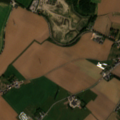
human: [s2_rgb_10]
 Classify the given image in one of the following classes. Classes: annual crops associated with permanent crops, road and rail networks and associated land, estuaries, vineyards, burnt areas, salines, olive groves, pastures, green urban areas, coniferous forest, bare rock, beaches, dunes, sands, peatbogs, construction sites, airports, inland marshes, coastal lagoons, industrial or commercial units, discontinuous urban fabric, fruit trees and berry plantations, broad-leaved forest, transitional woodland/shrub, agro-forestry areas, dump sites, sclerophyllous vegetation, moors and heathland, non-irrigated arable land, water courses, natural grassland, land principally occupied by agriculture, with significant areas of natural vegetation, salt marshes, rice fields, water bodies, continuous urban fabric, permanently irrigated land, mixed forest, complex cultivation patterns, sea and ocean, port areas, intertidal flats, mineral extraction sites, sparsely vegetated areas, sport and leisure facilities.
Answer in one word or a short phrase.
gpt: discontinuous urban fabric, mineral extraction sites, non-irrigated arable land